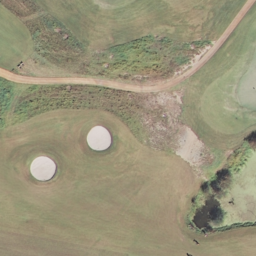
Label: golf course